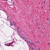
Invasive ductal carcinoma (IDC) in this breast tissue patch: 0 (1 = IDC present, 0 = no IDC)